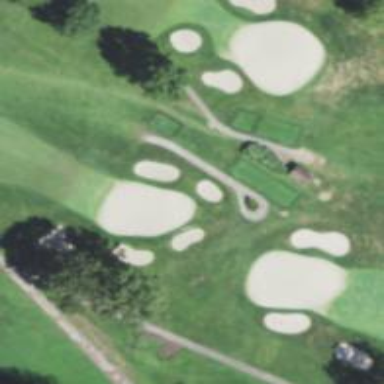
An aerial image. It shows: View of golf hole.